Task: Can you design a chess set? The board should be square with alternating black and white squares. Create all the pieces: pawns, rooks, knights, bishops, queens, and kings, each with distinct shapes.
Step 3457:
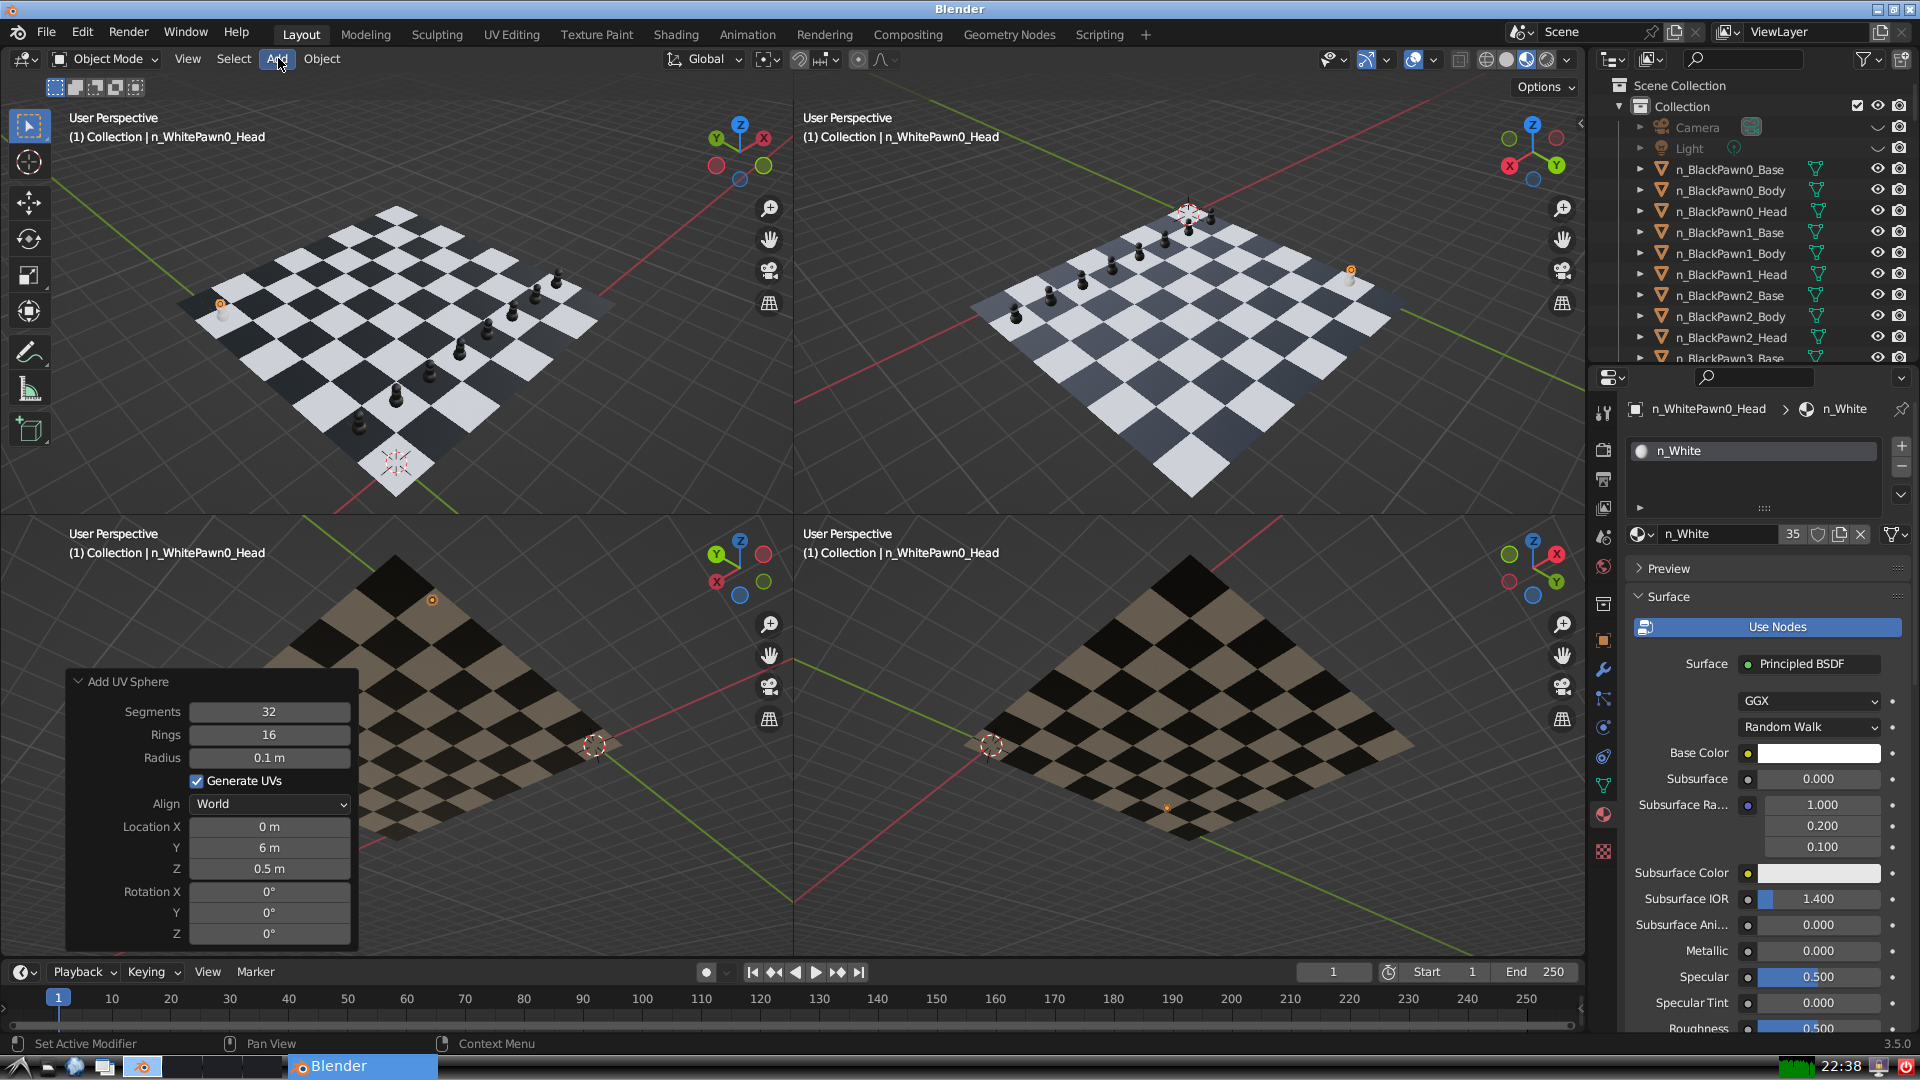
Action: click: no